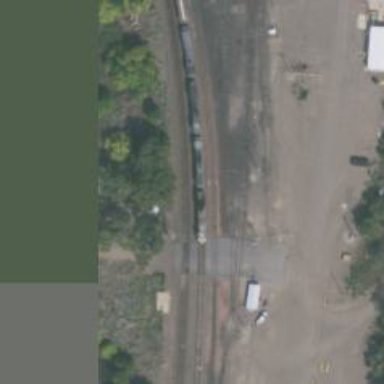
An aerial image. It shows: Railway yard in service.